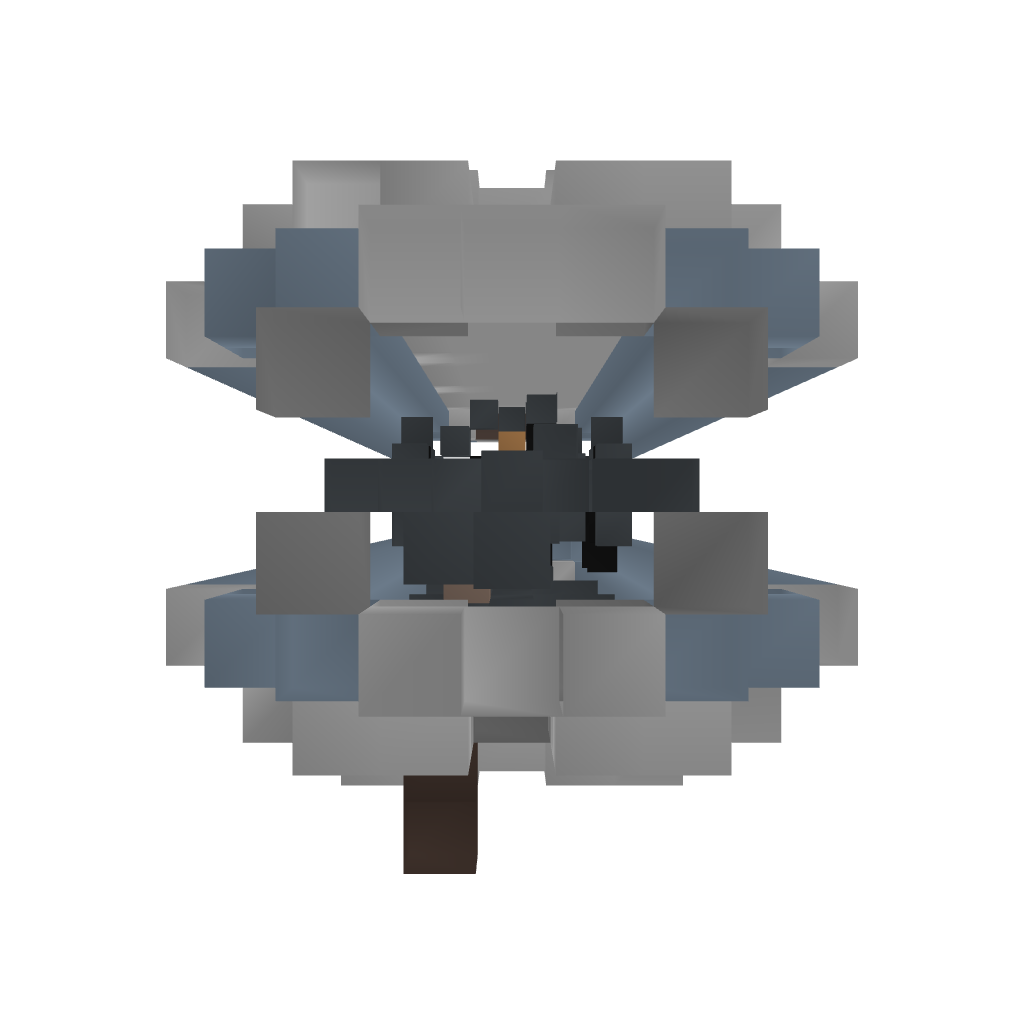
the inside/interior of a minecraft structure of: Functional Corvette Airship